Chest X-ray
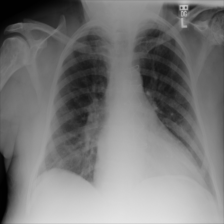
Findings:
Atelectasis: negative
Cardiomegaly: negative
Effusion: negative
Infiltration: negative
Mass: negative
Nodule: negative
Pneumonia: negative
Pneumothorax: negative
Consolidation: negative
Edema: negative
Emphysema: negative
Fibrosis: negative
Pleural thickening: negative
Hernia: negative